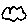
Label: cloud